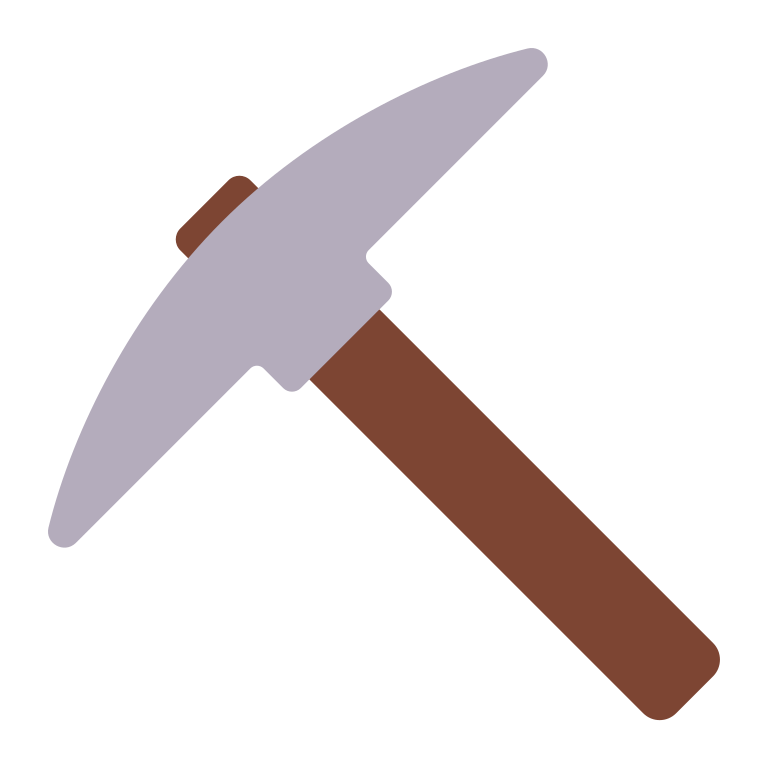
pick flat